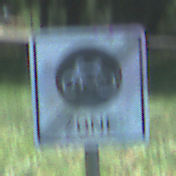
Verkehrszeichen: EndeFahrradzone
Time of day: Midday
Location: Outdoor (Nature)
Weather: Clear
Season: Summer
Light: Natural